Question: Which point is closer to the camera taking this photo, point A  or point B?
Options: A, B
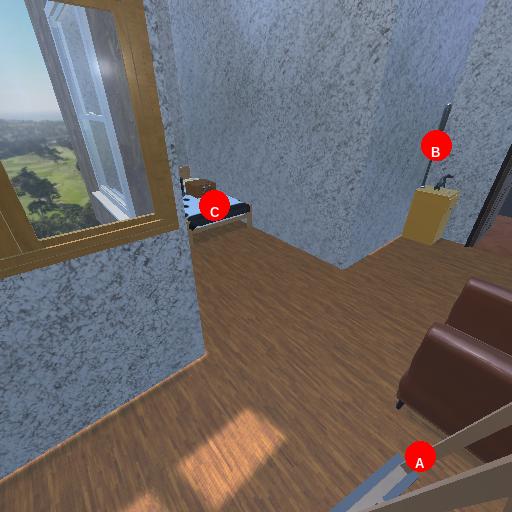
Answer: A